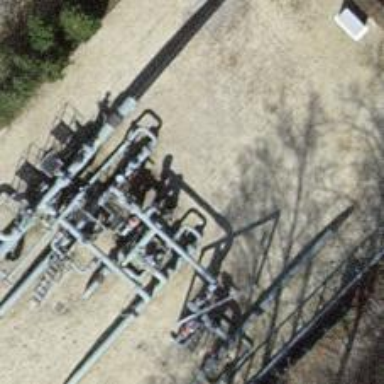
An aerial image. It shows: Pipeline structure.